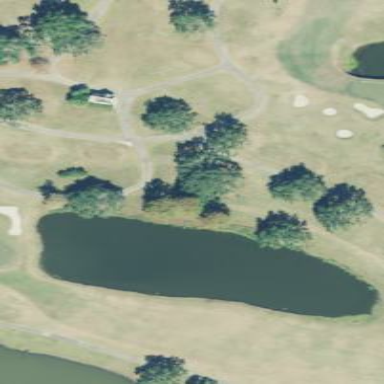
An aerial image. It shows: Grassy area designated as golf fairway.